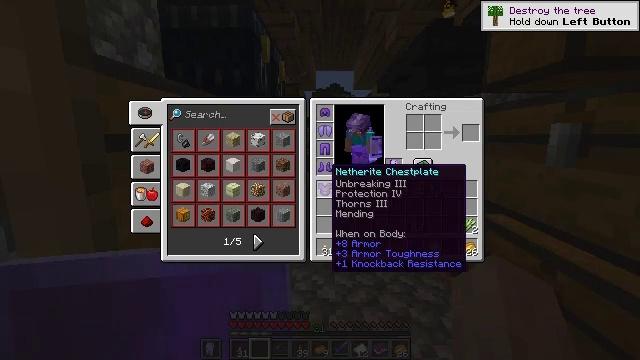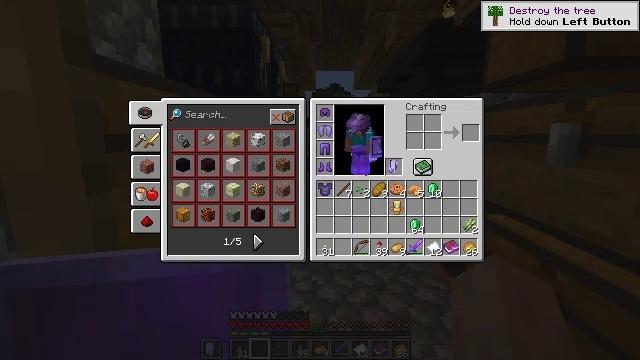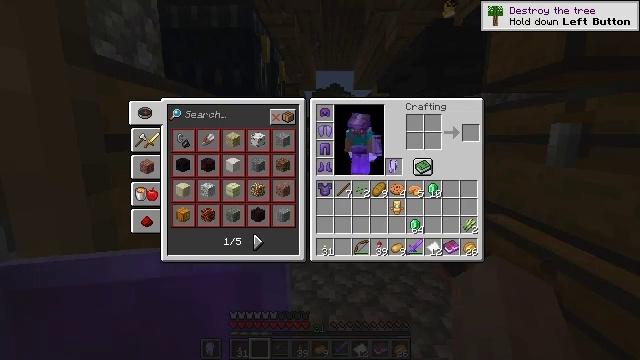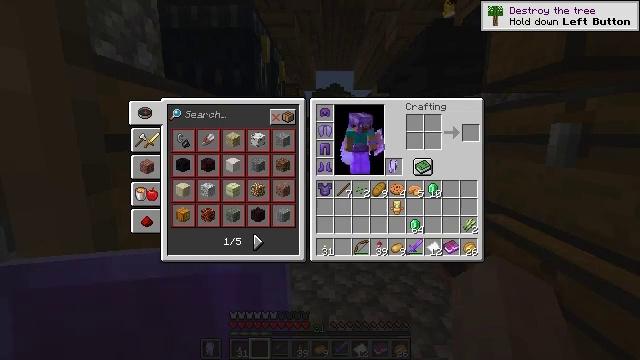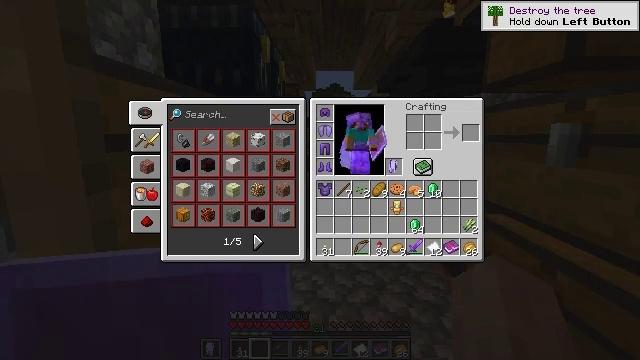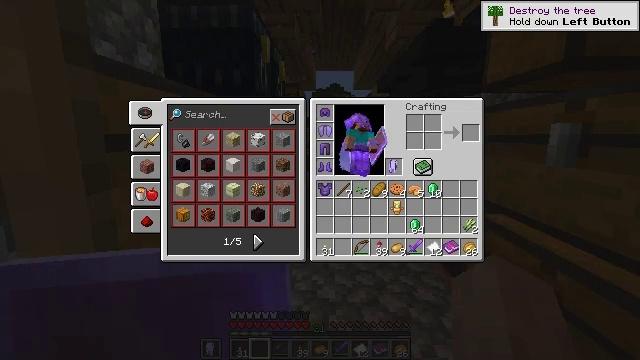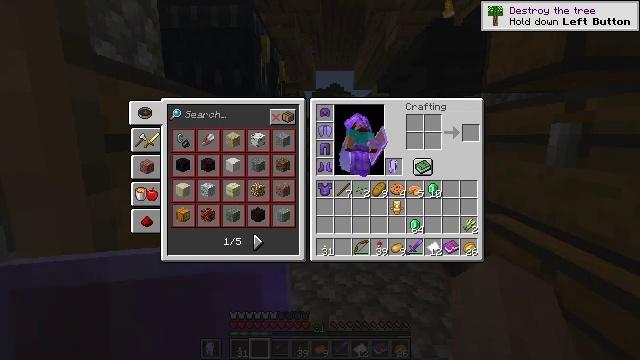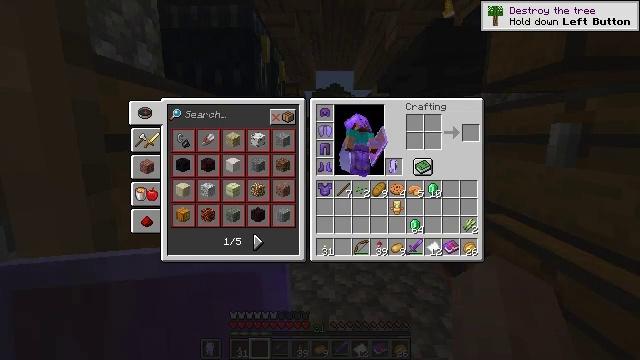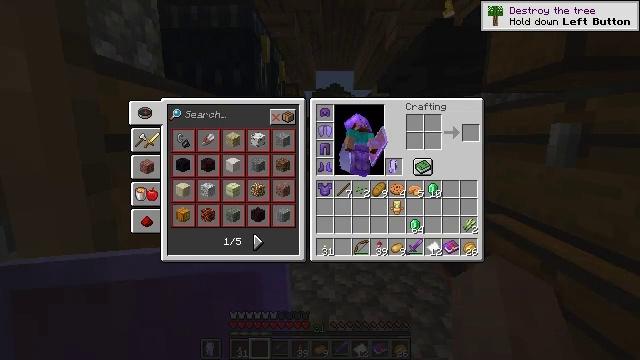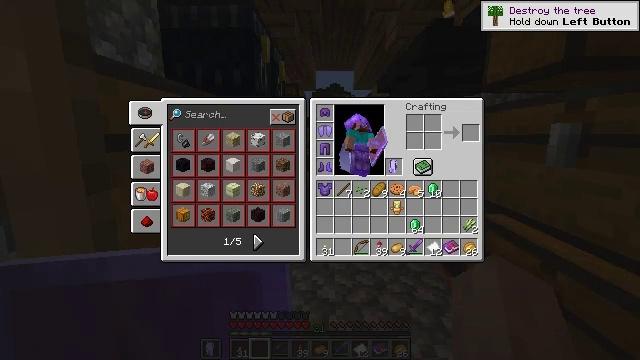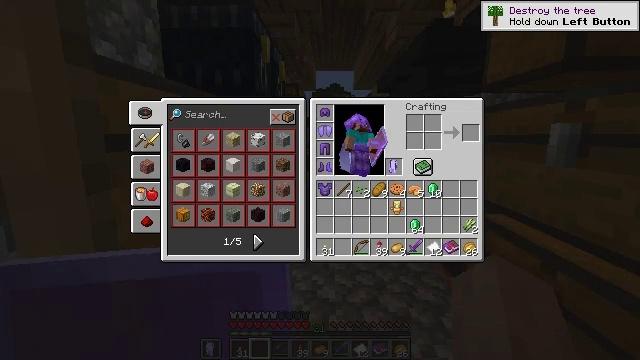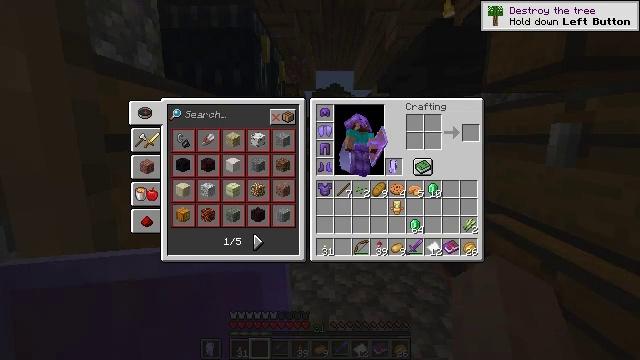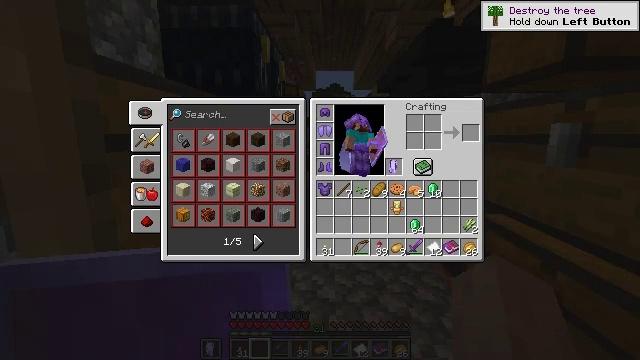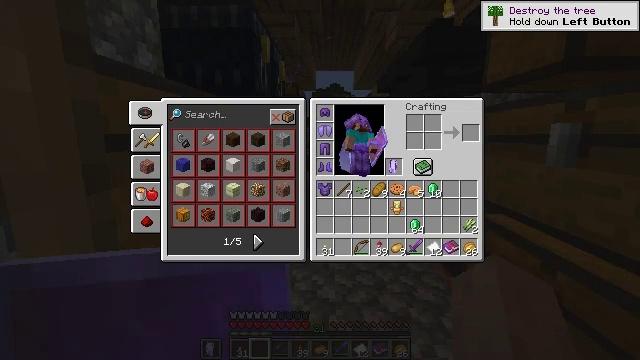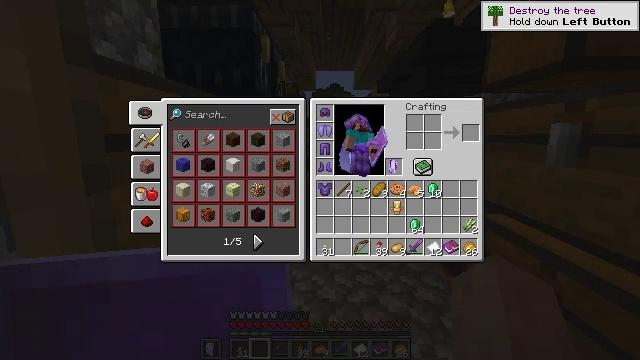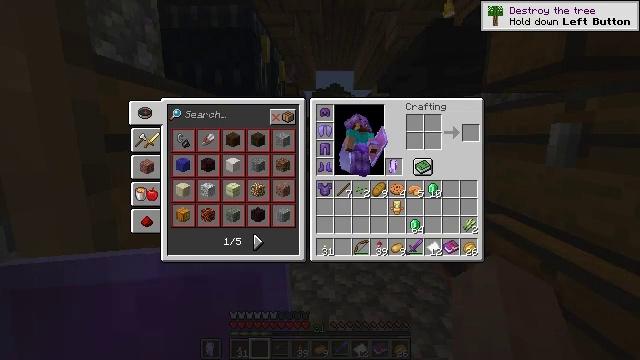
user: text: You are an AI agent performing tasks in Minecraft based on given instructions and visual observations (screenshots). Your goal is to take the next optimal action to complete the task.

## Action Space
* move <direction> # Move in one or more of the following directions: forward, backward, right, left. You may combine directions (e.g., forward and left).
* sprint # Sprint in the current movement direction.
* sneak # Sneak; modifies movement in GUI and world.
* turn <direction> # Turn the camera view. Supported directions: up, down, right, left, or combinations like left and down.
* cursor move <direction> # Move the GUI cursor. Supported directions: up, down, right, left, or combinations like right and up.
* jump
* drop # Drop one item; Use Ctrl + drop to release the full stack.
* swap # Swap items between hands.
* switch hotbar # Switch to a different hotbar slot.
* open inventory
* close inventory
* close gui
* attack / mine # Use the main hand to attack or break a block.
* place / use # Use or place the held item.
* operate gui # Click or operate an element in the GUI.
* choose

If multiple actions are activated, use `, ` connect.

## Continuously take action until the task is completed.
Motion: motion action
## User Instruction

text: Craft an emerald block.
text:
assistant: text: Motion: cursor move right and up
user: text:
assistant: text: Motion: cursor move right and up
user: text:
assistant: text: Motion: cursor move right and up
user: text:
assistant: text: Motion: cursor move right and up
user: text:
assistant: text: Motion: cursor move right and up
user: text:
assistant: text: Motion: cursor move up
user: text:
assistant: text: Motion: no_op
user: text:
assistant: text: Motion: no_op
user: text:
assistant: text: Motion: no_op
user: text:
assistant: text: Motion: no_op
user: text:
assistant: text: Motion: no_op
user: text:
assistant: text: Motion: operate gui
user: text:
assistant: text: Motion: operate gui
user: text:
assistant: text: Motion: operate gui
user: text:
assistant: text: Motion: no_op
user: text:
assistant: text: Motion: no_op
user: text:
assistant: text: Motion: no_op
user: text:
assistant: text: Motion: no_op
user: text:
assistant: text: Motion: no_op
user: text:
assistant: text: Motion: no_op
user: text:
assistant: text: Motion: no_op
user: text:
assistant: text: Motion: no_op
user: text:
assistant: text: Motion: no_op
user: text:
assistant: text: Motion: no_op
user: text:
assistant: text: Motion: no_op
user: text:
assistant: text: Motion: no_op
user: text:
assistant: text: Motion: no_op
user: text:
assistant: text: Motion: close inventory
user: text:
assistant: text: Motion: close inventory
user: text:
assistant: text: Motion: close inventory